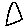
Label: triangle